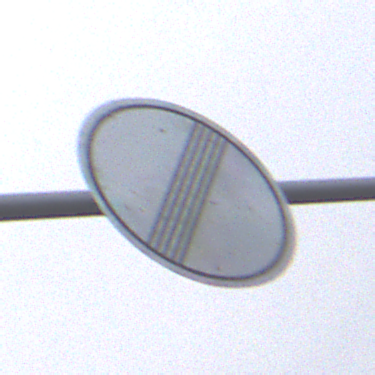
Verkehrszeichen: EndeSaemtlicherBegrenzungen
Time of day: MorningAfternoon
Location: Outdoor (Suburban)
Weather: Overcast
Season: NotSpecified
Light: Natural